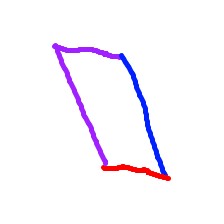
Shape: parallelogram